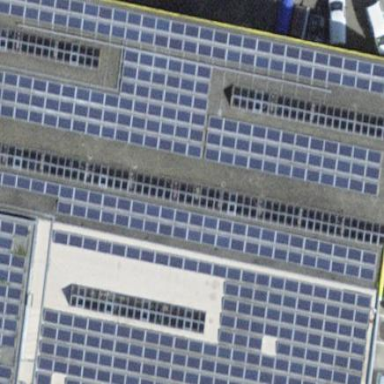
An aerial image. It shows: Solar power generator utilizing photovoltaic technology with solar photovoltaic panels.